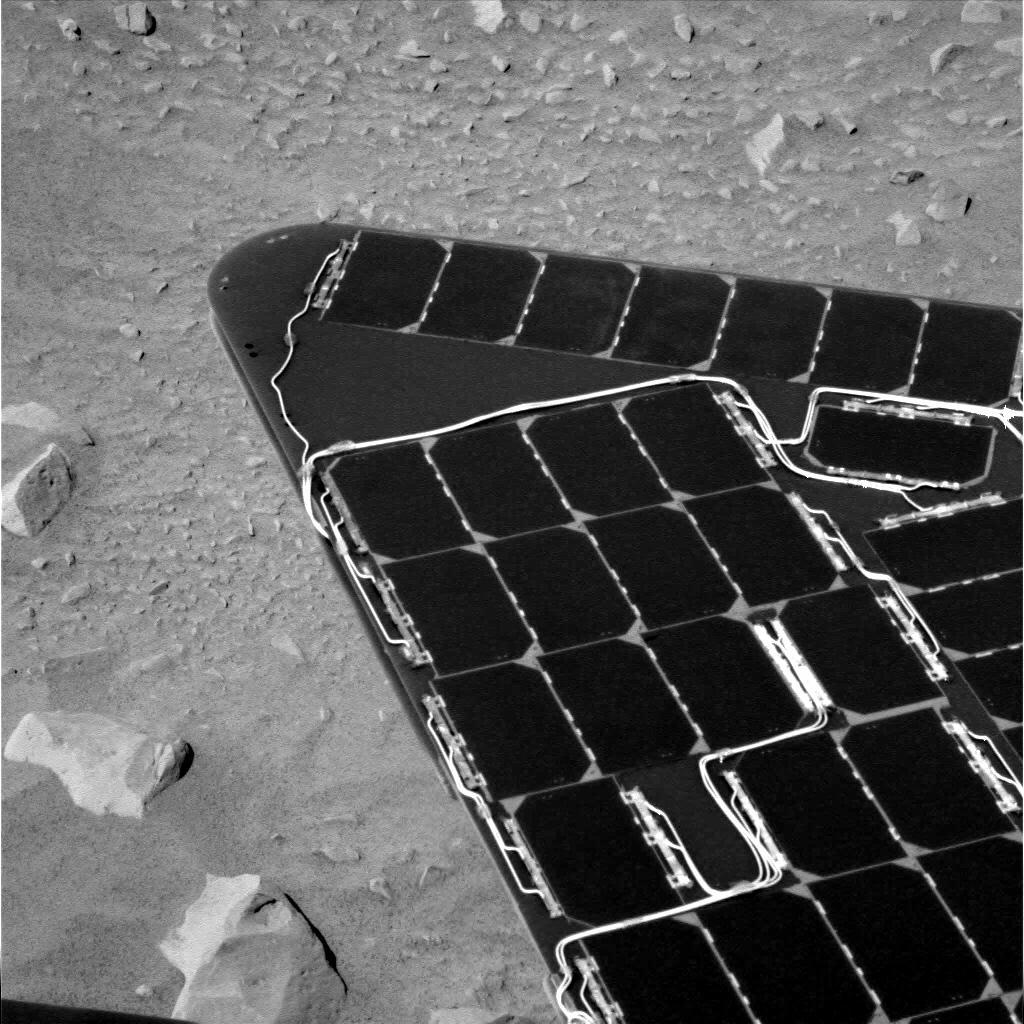
Terrain classes present: Background, Gravel / Sand / Soil, Rock